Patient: sex M, age 42
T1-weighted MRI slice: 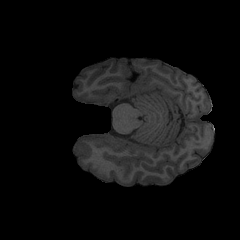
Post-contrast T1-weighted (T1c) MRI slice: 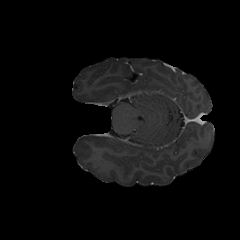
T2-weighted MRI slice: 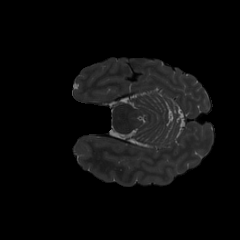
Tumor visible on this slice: no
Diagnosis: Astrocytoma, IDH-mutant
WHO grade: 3